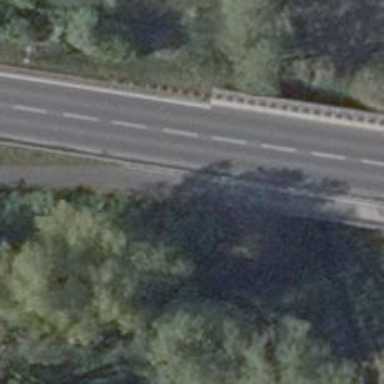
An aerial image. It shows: Asphalt path that serves as bridge.